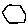
Label: hexagon